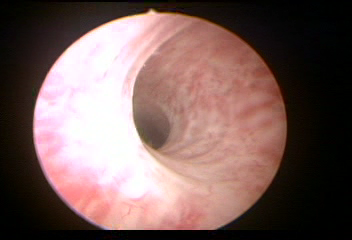
Modality: WLC
Class: Normal mucosa
Bladder cancer association: No